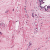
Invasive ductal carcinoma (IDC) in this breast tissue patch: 0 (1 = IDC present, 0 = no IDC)